Field crop: tomato
Growth stage: 1
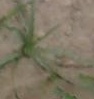
Species: cyperus